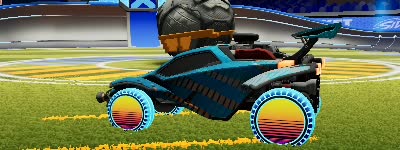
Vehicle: octane